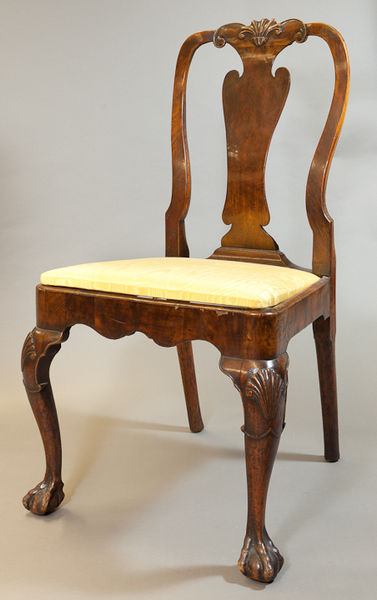
Titel: Chair
Standort: Amherst (Massachusetts, USA)
Institution: Mead Art Museum, Amherst College
Schlagwörter: chair, cushion, fancy, ornate, white, black, old, seat, sit, wall, yellow, decorative, brown, floor, wooden, wood, tree, feet, shadow, photo, victorian, antique, design, walls, ground, back, legs, yello, furnishing, claws, paws, shadows, shell, shells, carving, tan, plain, ball, photograph, photography, leg, furniture, chain, curve, worn, carved, straight, claw, scratch, curved, scallop, intricate, claes, designs, clawfoot, lion feet, wooden chair, ornate chair, upholstered, carpentry, yellow seat, woodwork, stained wood, lion feets, cushain, coushin, scolloped, 갈색 의자이다., furniature